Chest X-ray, AP view. Patient: 45 years old, sex F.
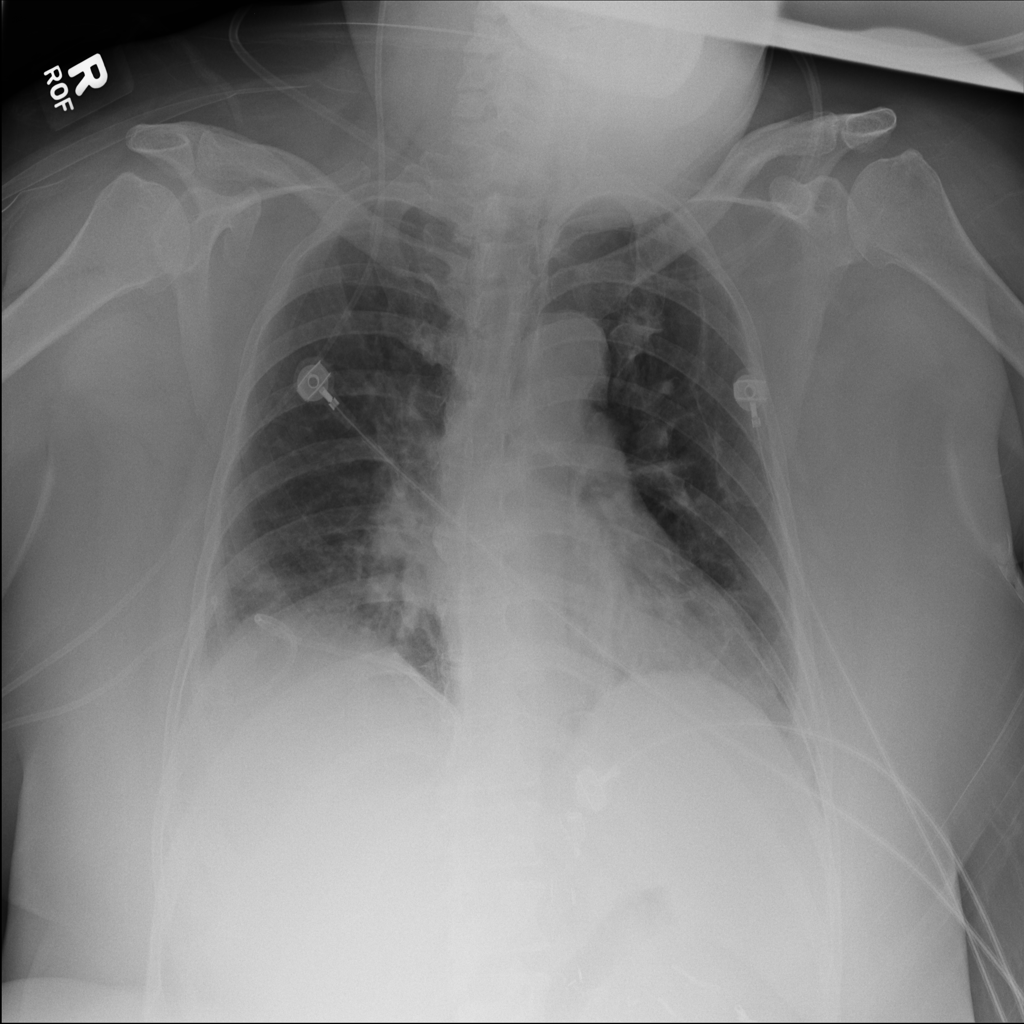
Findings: Atelectasis, Effusion